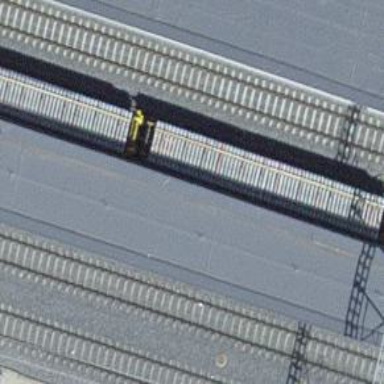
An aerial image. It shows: Close-up of railway platform edge.